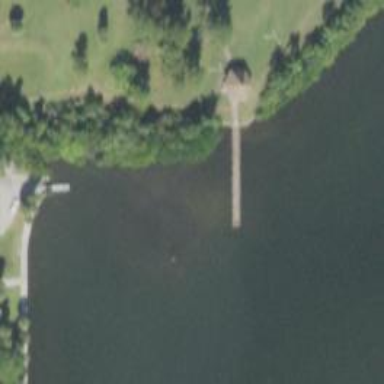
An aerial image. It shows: Man-made pier.